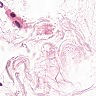
Metastatic tissue present: no